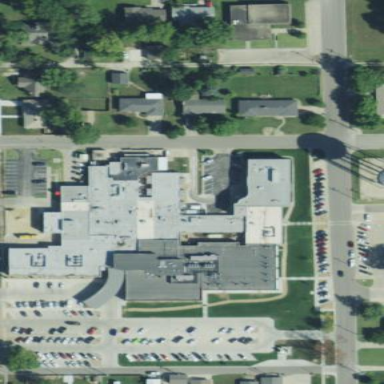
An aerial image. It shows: Healthcare facility identified as hospital.